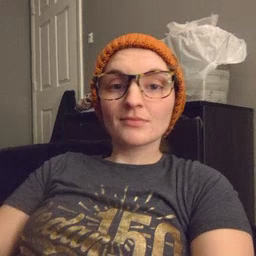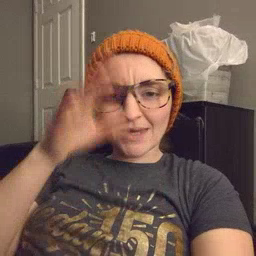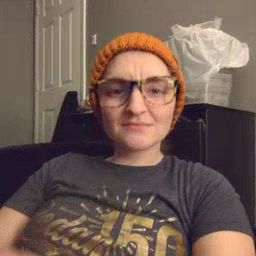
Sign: man